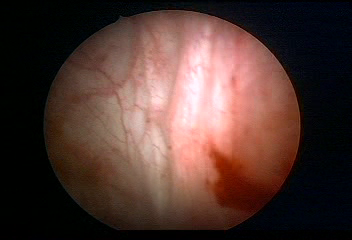
Modality: WLC
Class: Normal mucosa
Bladder cancer association: No